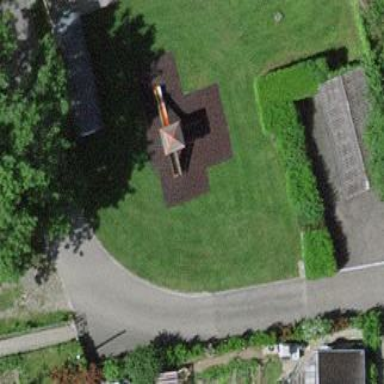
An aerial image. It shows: Playground area for leisure land.